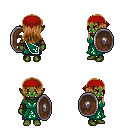
a pixel art fantasy rpg character, female body template, orc, green skin, sash dress, magenta pants, brown unkempt hairstyle, red bandana, leather bracers, shield, four views (front, back, left, right), 2x2 character sprite sheet, small pixel art, hard edges, no anti-aliasing